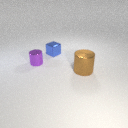
large brown metal cylinder to the right of small purple metal cylinder